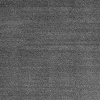
Atmospheric dust classification: dusty